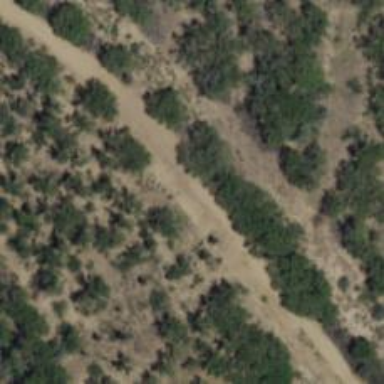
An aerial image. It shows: Track road bordered by cutline.